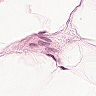
Metastatic tissue present: no